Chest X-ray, PA view. Patient: 28 years old, sex F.
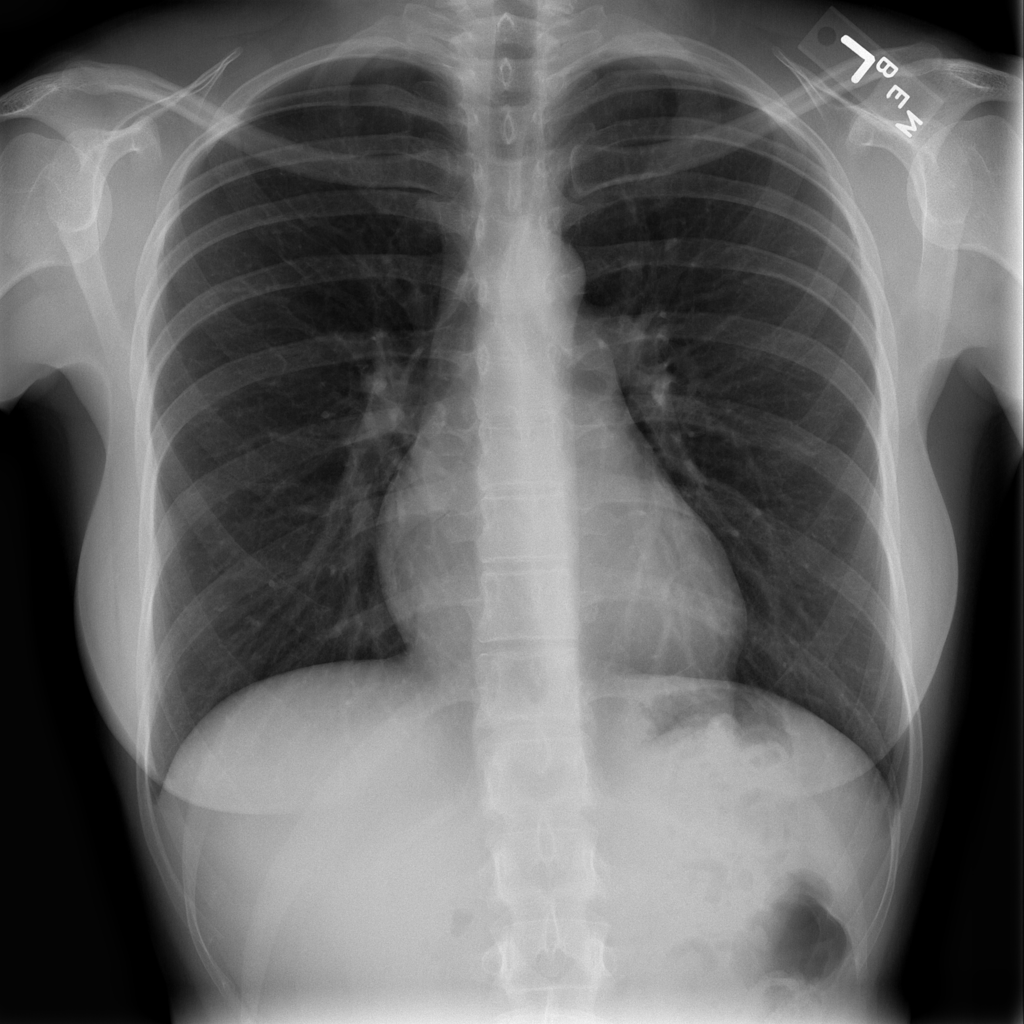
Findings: No Finding